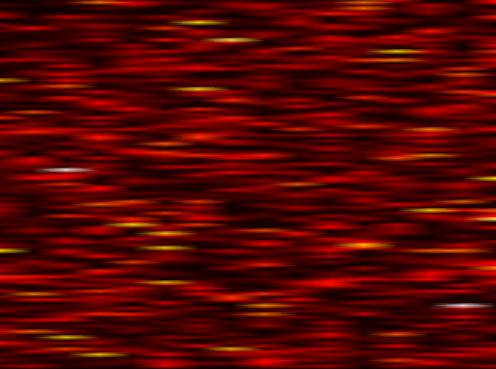
Label: WOLA